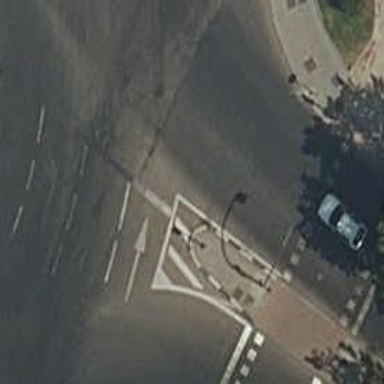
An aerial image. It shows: Kerb barrier.